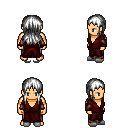
a pixel art fantasy rpg character, male body template, human, tanned skin, red robe, robe skirt, white unkempt hairstyle, leather bracers, white slippers, four views (front, back, left, right), 2x2 character sprite sheet, small pixel art, hard edges, no anti-aliasing